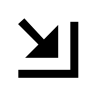
Cursor type: resize_se
OS/theme: linux-notwaita
Variant: black